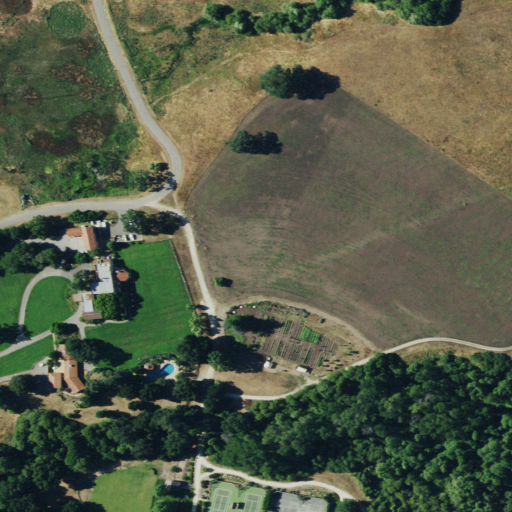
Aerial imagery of plain(s) in California named San Francisquito Flat containing shrub, grassland, herbaceous wetlands, open development, woody wetlands, and medium intensity development